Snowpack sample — Snodgrass Mountain, Crested Butte, Colorado (2/4/25, 12:06 PM MST)
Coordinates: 38.923, -106.968
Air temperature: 35 °F
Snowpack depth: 80 cm
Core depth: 40 cm
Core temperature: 32 °F
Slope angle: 14°, slope face: 78°
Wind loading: low
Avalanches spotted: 0
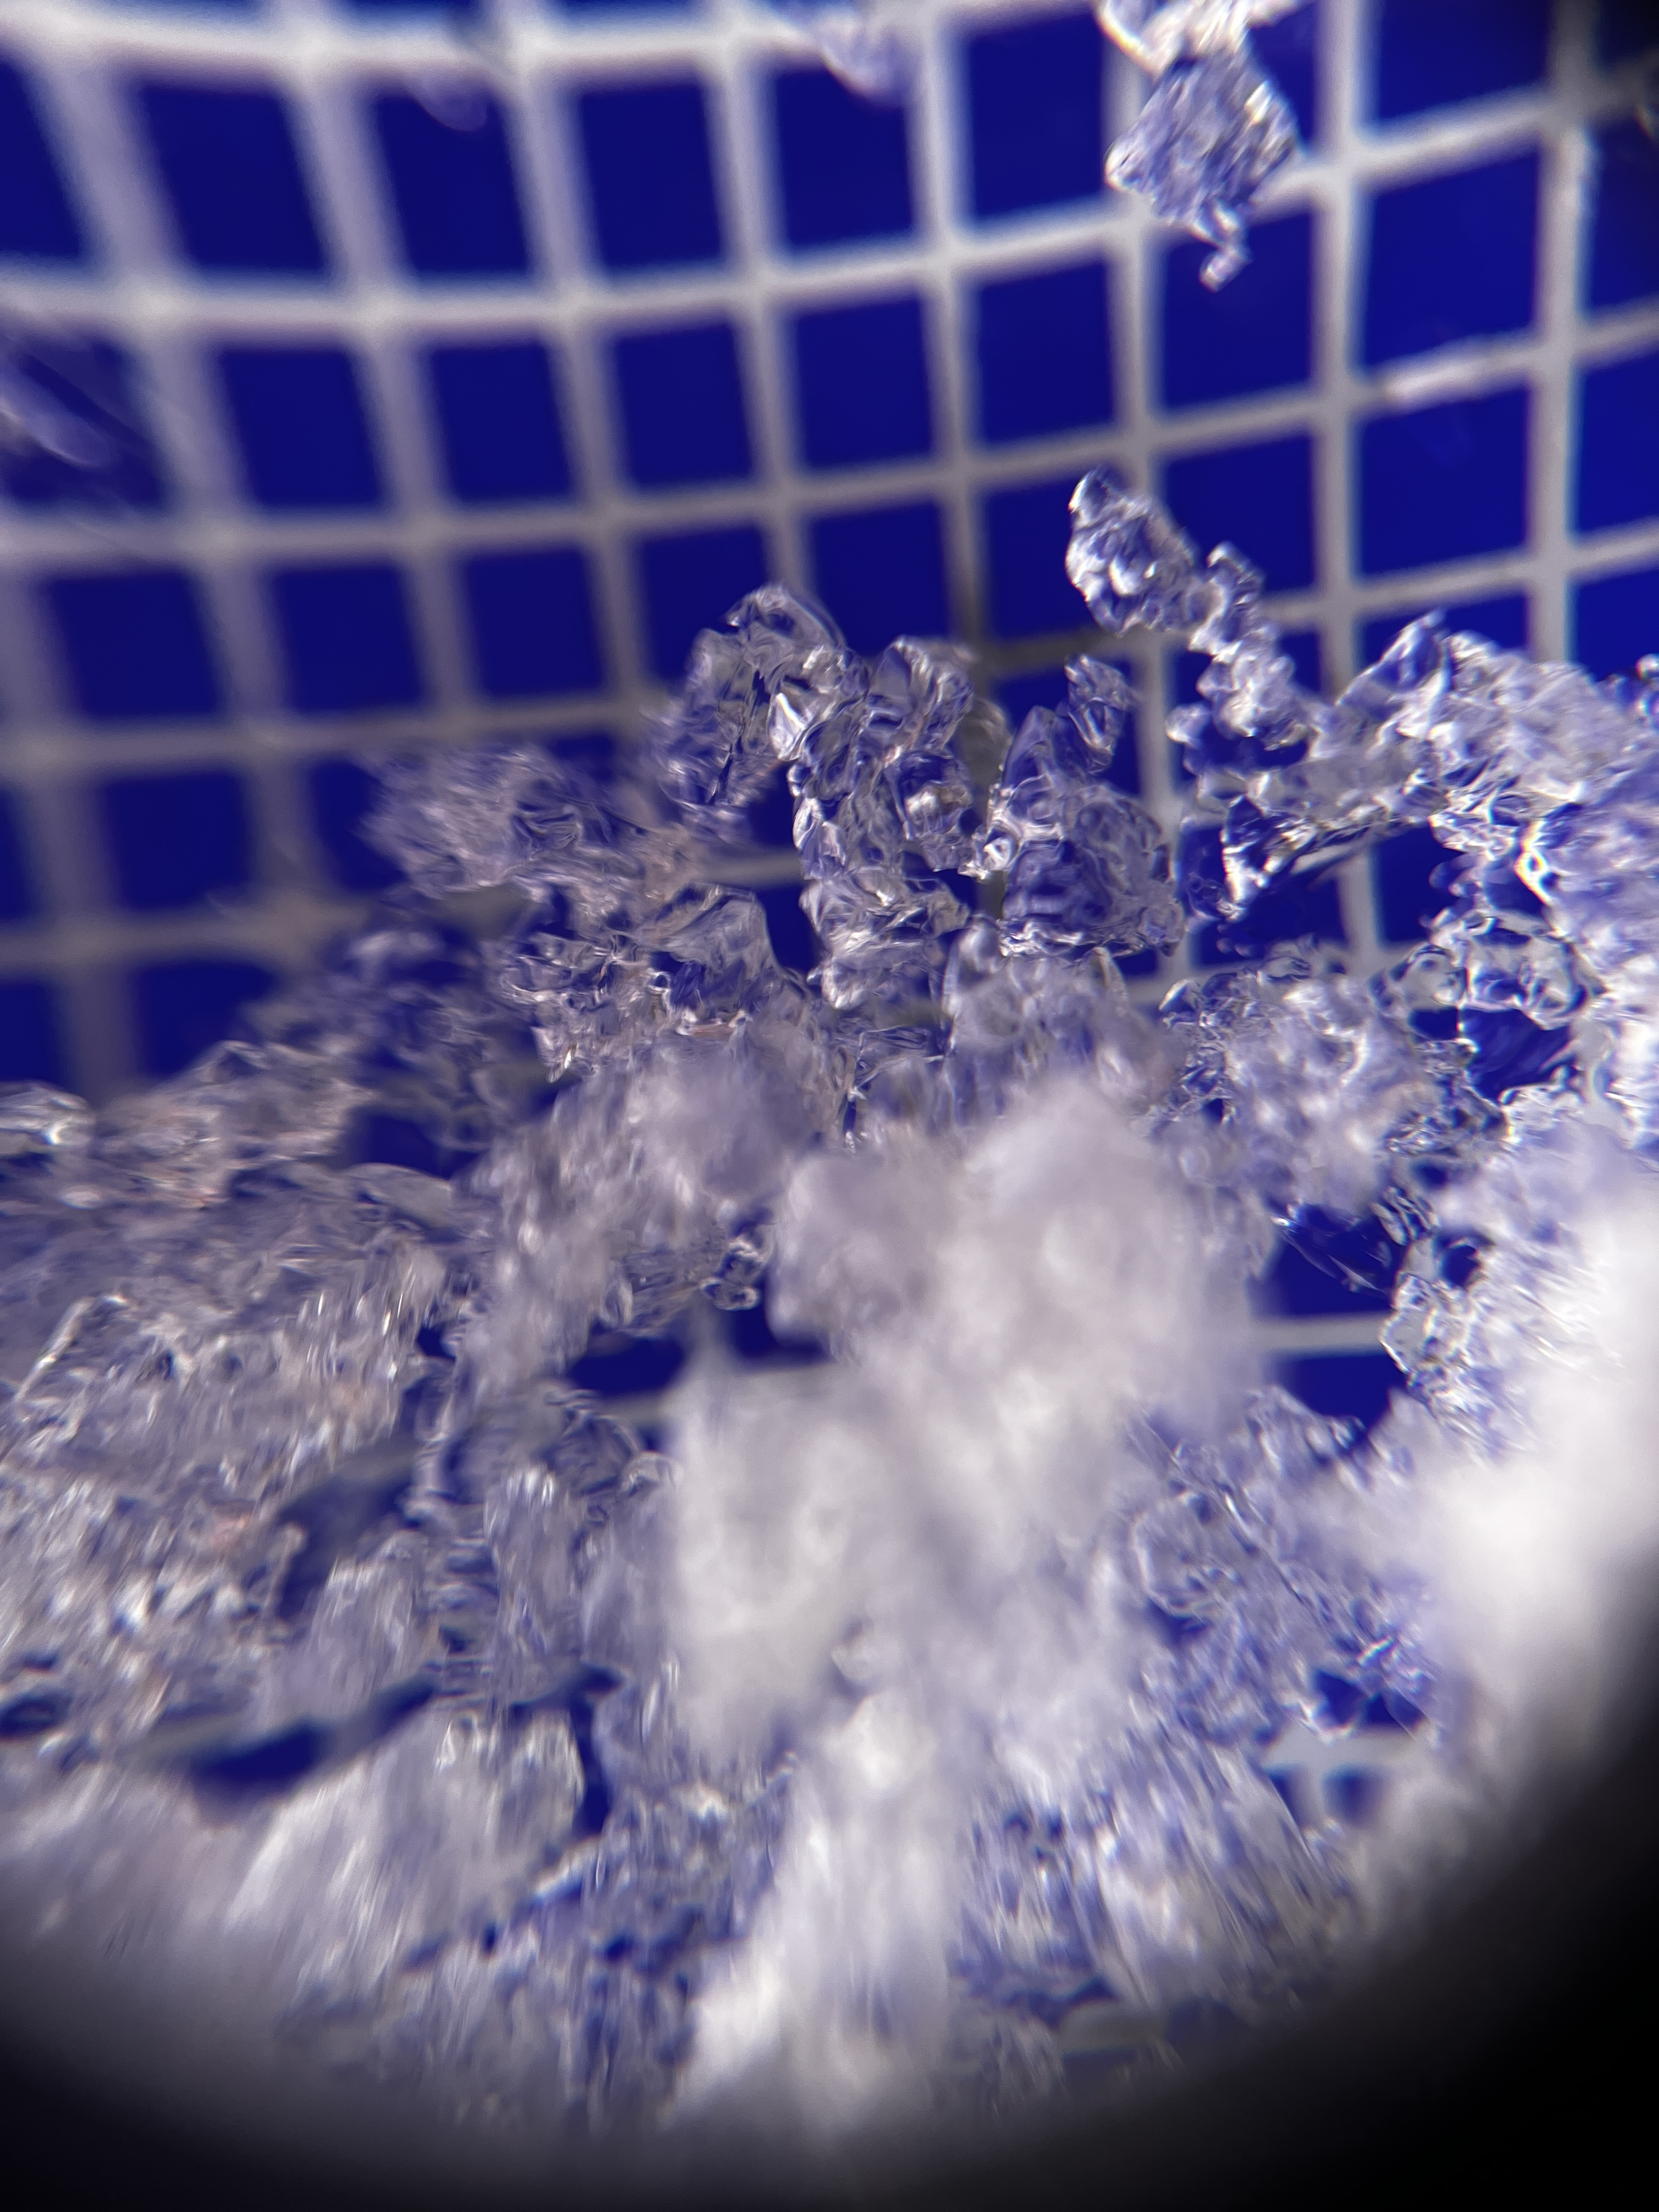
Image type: magnified_profile
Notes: No avalanches nearby, unusually warm weather for the last month reported by residents, Collected 25 yards from treeline